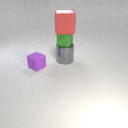
large red rubber cube above small green rubber cube